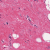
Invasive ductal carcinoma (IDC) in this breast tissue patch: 0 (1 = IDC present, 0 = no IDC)